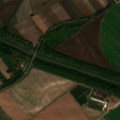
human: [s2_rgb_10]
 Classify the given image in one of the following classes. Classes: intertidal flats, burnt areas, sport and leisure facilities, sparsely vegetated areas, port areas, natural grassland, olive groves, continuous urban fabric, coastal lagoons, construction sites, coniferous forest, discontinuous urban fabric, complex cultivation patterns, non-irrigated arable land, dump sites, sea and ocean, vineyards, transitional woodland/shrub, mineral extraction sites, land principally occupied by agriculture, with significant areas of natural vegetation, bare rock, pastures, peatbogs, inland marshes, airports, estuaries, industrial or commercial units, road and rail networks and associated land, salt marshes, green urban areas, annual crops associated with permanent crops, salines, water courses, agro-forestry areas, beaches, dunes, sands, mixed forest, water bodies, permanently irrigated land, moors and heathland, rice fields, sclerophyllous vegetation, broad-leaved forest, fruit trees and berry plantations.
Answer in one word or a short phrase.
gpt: non-irrigated arable land, transitional woodland/shrub